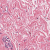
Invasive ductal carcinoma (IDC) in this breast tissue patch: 0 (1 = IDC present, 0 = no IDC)